Field crop: tomato
Growth stage: 2
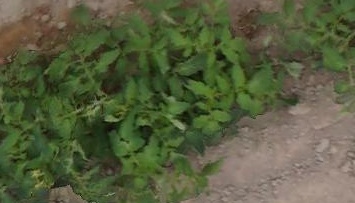
Species: tomato